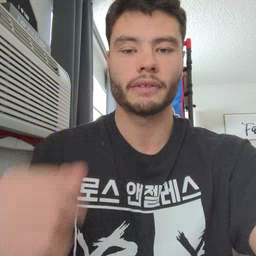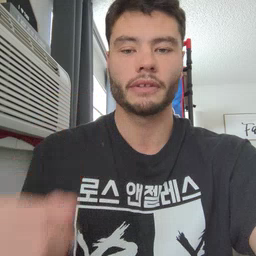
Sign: night